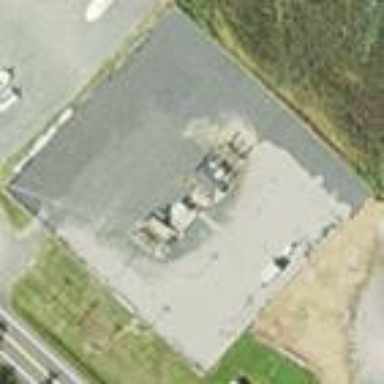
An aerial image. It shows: Power substation.